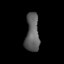
Tissue: lung
Cell type: Endothelial cells
Senescence score: 0.6301
Nuclear area (px): 513
Mean DAPI intensity: 95.846